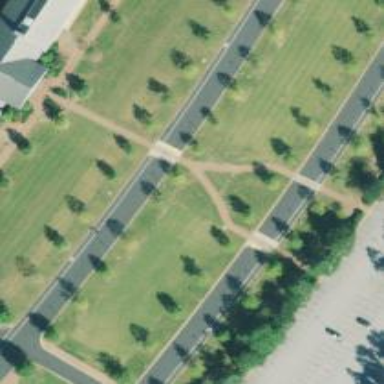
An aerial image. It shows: Row of trees in natural setting.